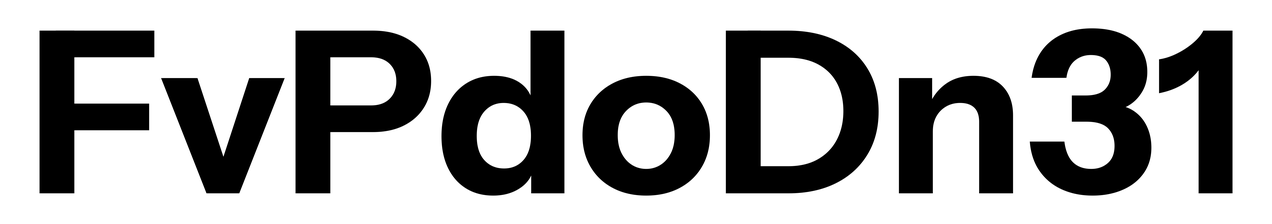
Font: InstrumentSans_Bold